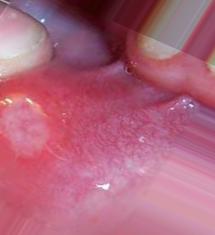
Condition: Mouth Ulcer